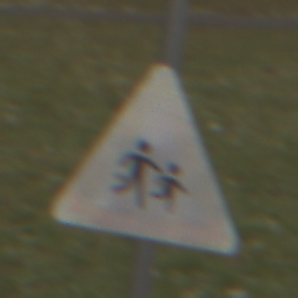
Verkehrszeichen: KinderLinks
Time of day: Midday
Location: Outdoor (Nature)
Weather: Overcast
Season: NotSpecified
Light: Natural